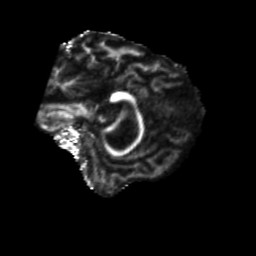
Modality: FA
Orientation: sagittal
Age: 66
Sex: female
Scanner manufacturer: siemens
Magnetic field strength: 3 T
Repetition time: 5.25 s
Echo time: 0.08 s